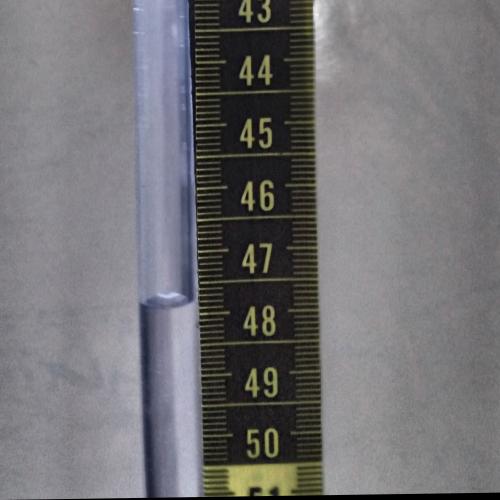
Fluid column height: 47.8 cm